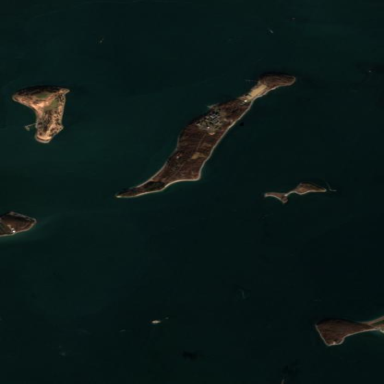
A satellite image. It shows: Island with natural coastline.